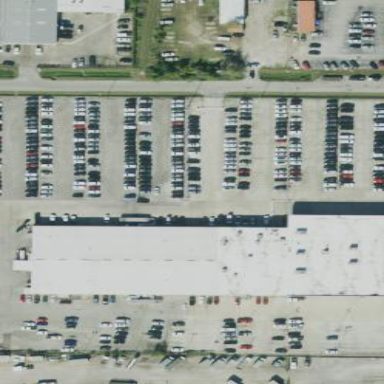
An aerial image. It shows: Car shop.